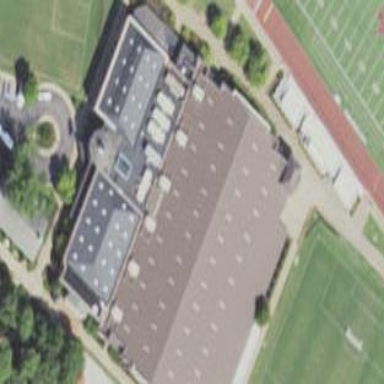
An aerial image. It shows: Sports center building with facilities for basketball and athletics.